Aerial crown-view tile of a tropical tree (Barro Colorado Island, Panama), acquired 20250512:
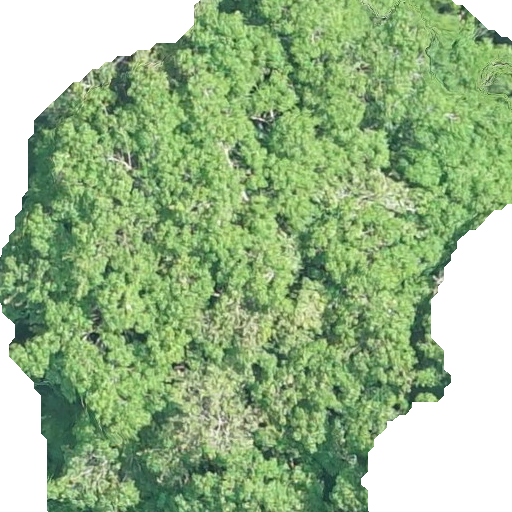
Species: Hura crepitans
GBIF accepted scientific name: Hura crepitans
Crown area: 346.532 m²